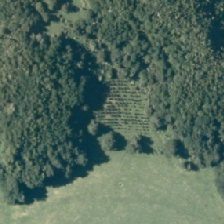
Land cover: high_producing_grassland